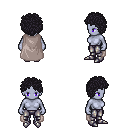
a pixel art fantasy rpg character, female body template, dark elf, purple skin, gray cape, metal pants, raven curly afro hairstyle, metal boots, four views (front, back, left, right), 2x2 character sprite sheet, small pixel art, hard edges, no anti-aliasing